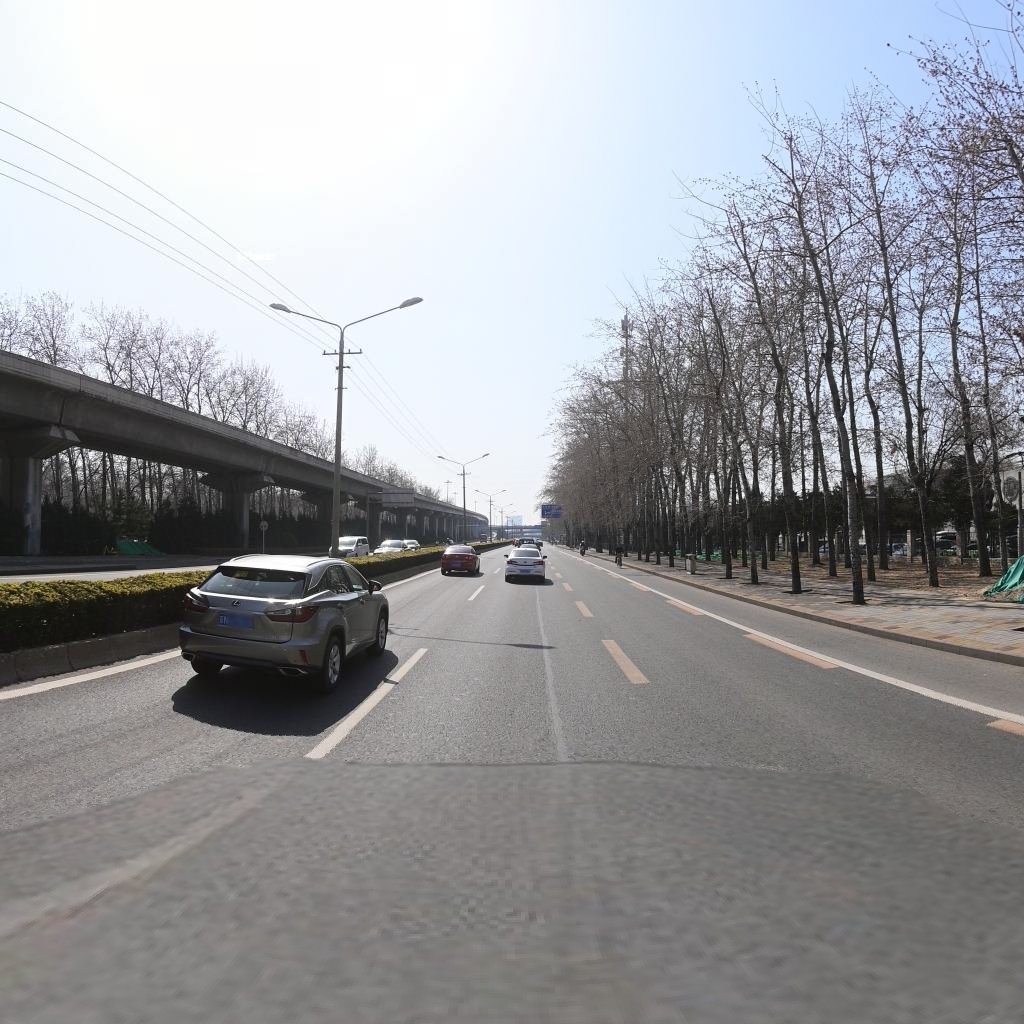
Region: Chaoyang
Road damage annotations: longitudinal patch